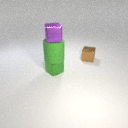
small green metal cube below large green rubber cylinder